Interaction volume radius: 10 \u00c5
Interaction volume height: 20 \u00c5
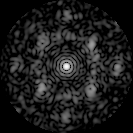
Disorder parameter: 0.6548